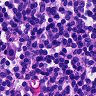
Metastatic tissue present: no